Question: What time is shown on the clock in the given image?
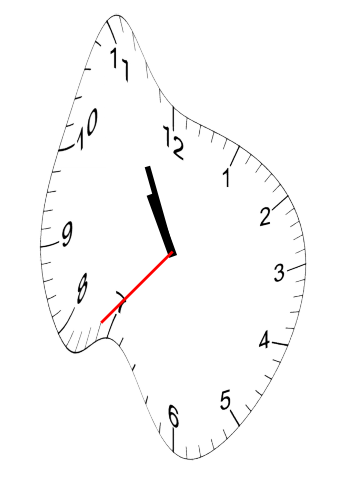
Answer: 10:55:37